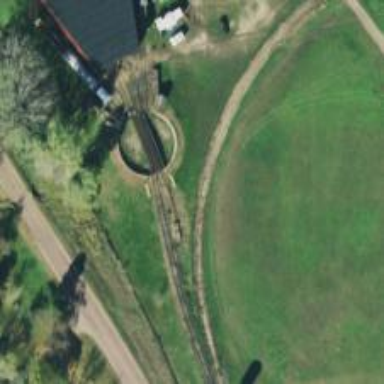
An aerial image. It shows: Preserved historic railway.